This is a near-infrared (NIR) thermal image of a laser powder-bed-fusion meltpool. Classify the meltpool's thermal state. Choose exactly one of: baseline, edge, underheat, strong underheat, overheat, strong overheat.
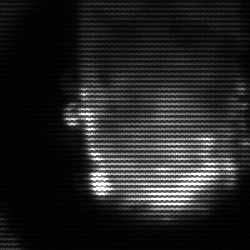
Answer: baseline